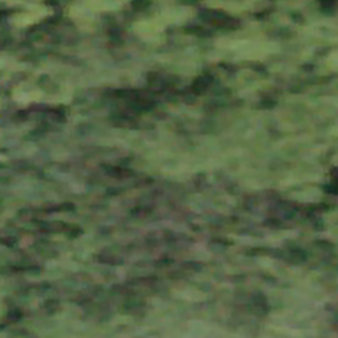
Label: other